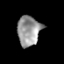
Tissue: prostate
Cell type: T cells
Senescence score: 0.3564
Nuclear area (px): 674
Mean DAPI intensity: 151.877